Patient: sex M, age 67
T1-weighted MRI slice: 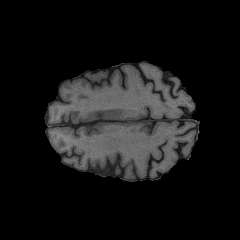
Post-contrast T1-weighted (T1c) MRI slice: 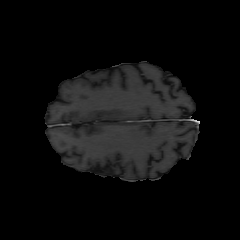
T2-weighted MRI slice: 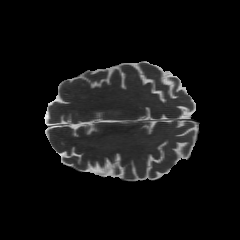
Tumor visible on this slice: no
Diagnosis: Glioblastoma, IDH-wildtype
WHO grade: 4